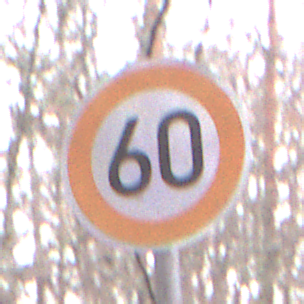
Verkehrszeichen: Geschwindigkeit60
Umgebung: Outdoor, Nature
Tageszeit: Midday
Wetter: Overcast
Licht: Natural
Jahreszeit: Autumn
Kontrast: LowContrast